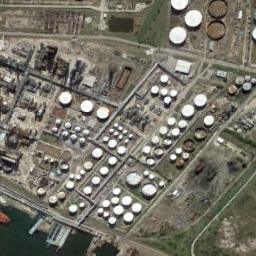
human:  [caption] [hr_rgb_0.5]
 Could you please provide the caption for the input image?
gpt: Numerous buildings are next to storage tanks .

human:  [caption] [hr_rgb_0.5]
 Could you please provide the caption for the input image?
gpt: There are many different sized storage tanks in the factory, And there is a river outside the factory .

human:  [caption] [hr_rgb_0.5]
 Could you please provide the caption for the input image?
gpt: There are two rows of storage tanks on each open lot .

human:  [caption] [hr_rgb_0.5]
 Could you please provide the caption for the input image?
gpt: There are many storage tanks on the bare land next to the water .

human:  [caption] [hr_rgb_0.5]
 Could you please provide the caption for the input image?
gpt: There are many storage tanks of different sizes .